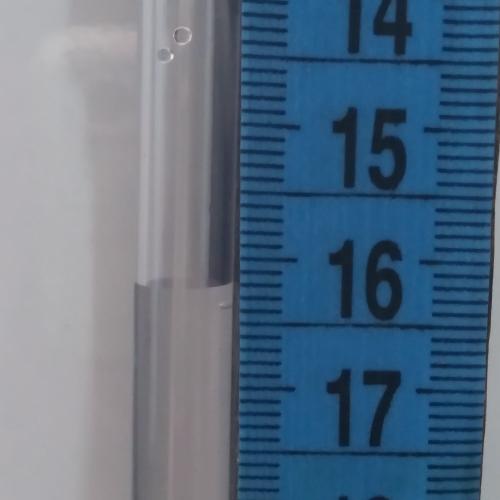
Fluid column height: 16.2 cm